Question: I added JSQMessageViewController to my project. I went to the bridging header file and added '#import "JSQMessagesViewController/JSQMessages.h"' and I get the following error in 'JSQMessages.h'.
Why is Xcode not able to find it?

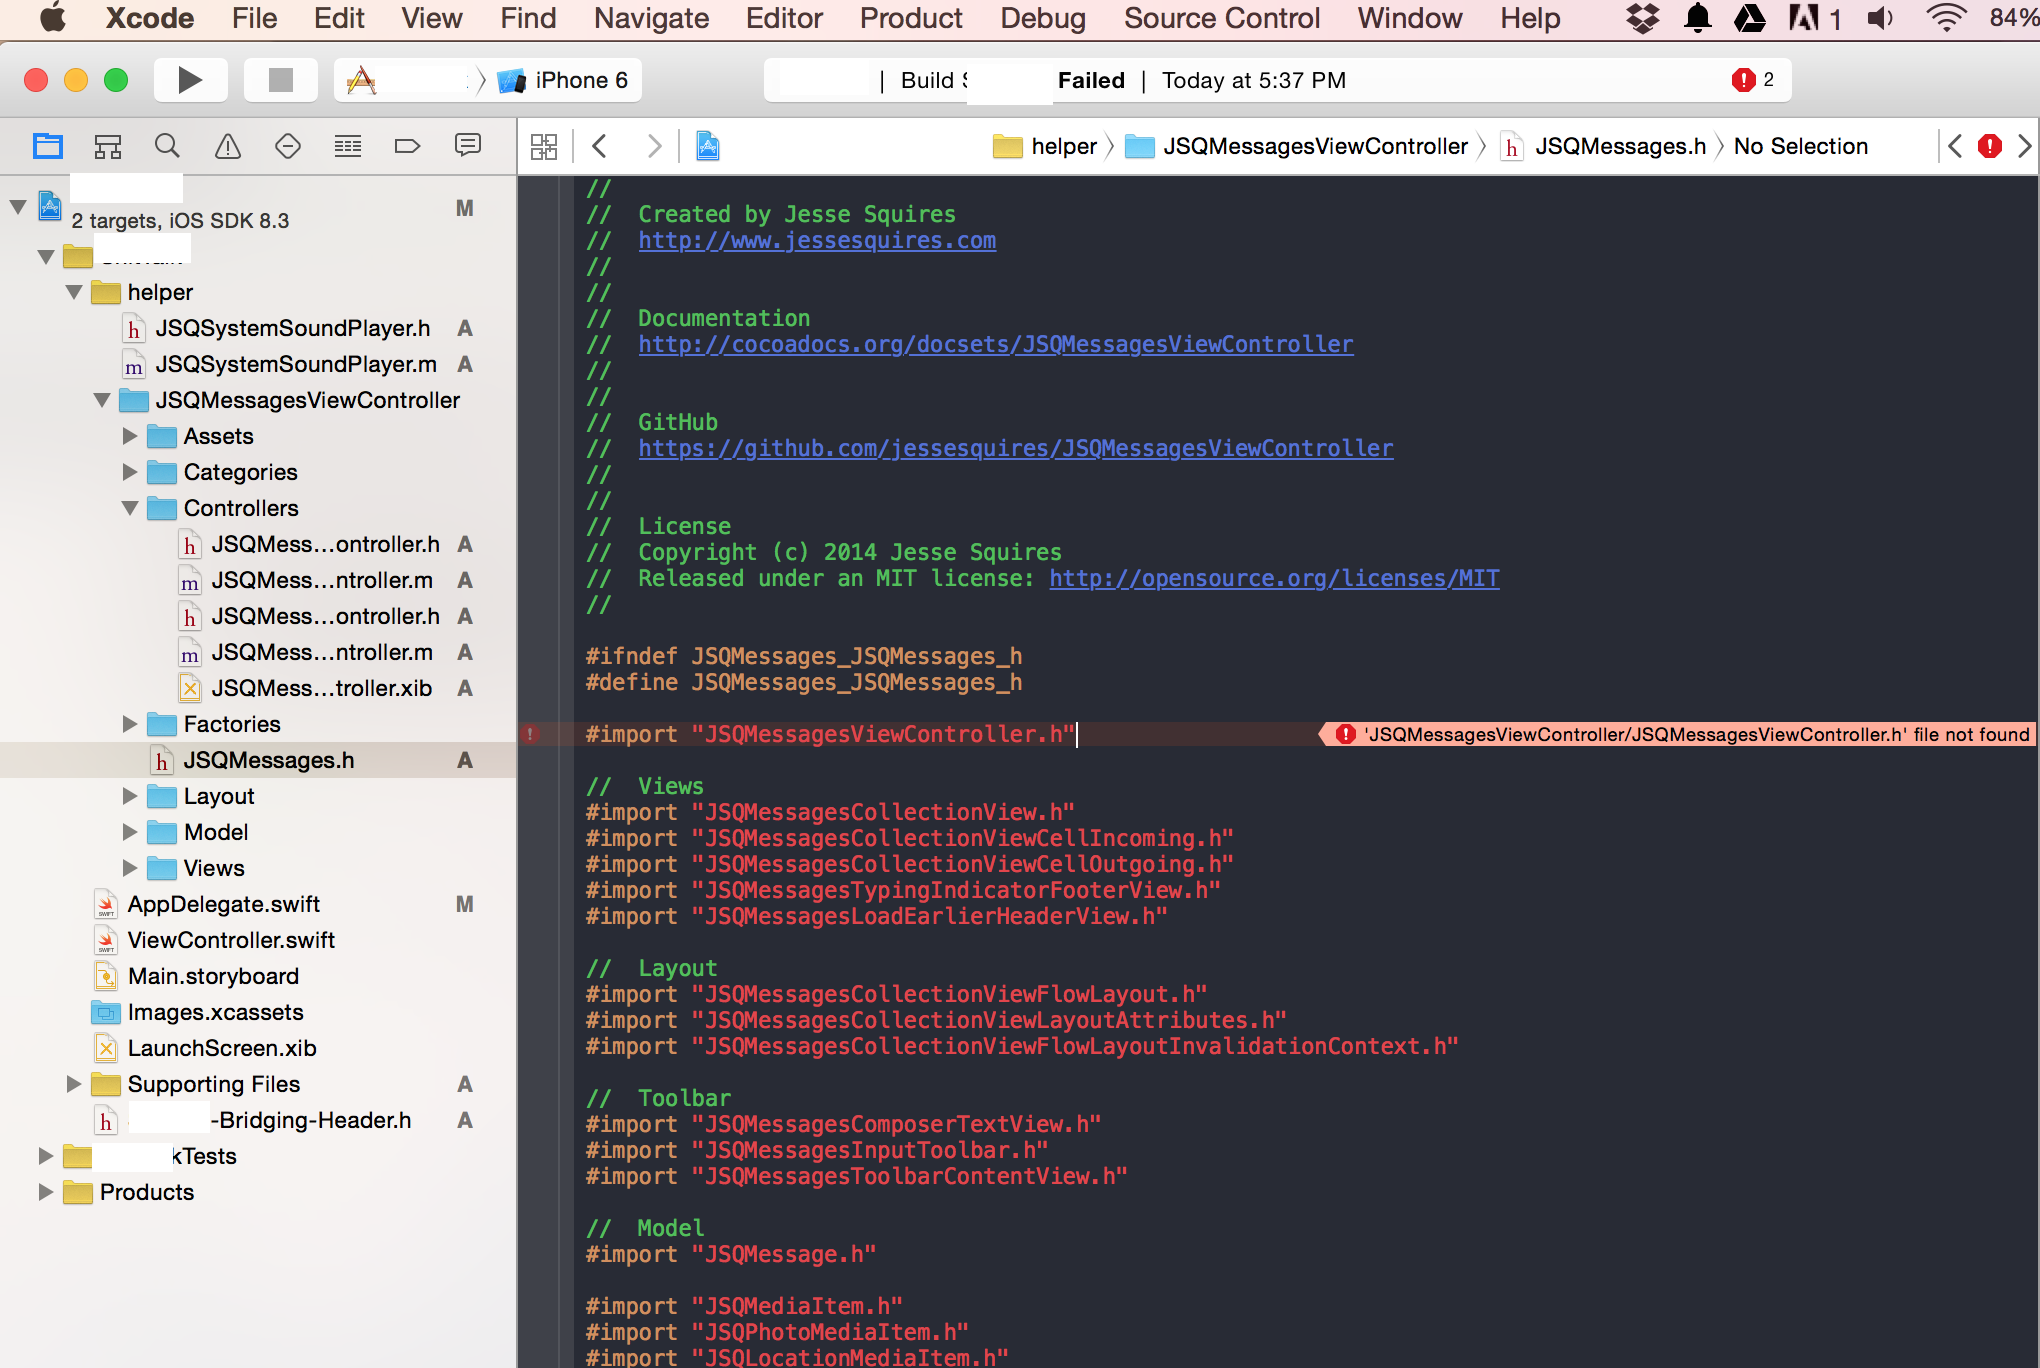
Answer: This answer might be more opinion based, but I would delete your jsqmessagesviewcontroller folder, then when you drag it into your project just choose create groups instead of folders. Then you won't have to worry about subdirectory issues
Make sure it looks like this when you drag it into xcode (Copy items if needed, create groups and add to targets 'name of project' (not the Tests target) )

Then you should be able to see this when in autocompletion when your typing your includes:

And you should also see the JSQMessagesViewController files in compile sources like so (I highlighted some to show you):

If those files aren't in there, click the plus at the bottom of compile sources and select all the files in the jsqmessagesviewcontroller subdirectory and click add.
Hope this helps!